Question: I'm currently doing a research invovling a bit of the JVM and how it's memory usage works. What I don't understand is, what does the JVM fill it's memory with when idle, just to release it all when the heap is almost reached? Why isn't there just one flat line of used memory? btw, this java application is hosted on glassfish, but I have the same graphs when I just have an easy 'hello world' swing application. So GlassFish doesn't have to do anything with it.

Thanks in advance!
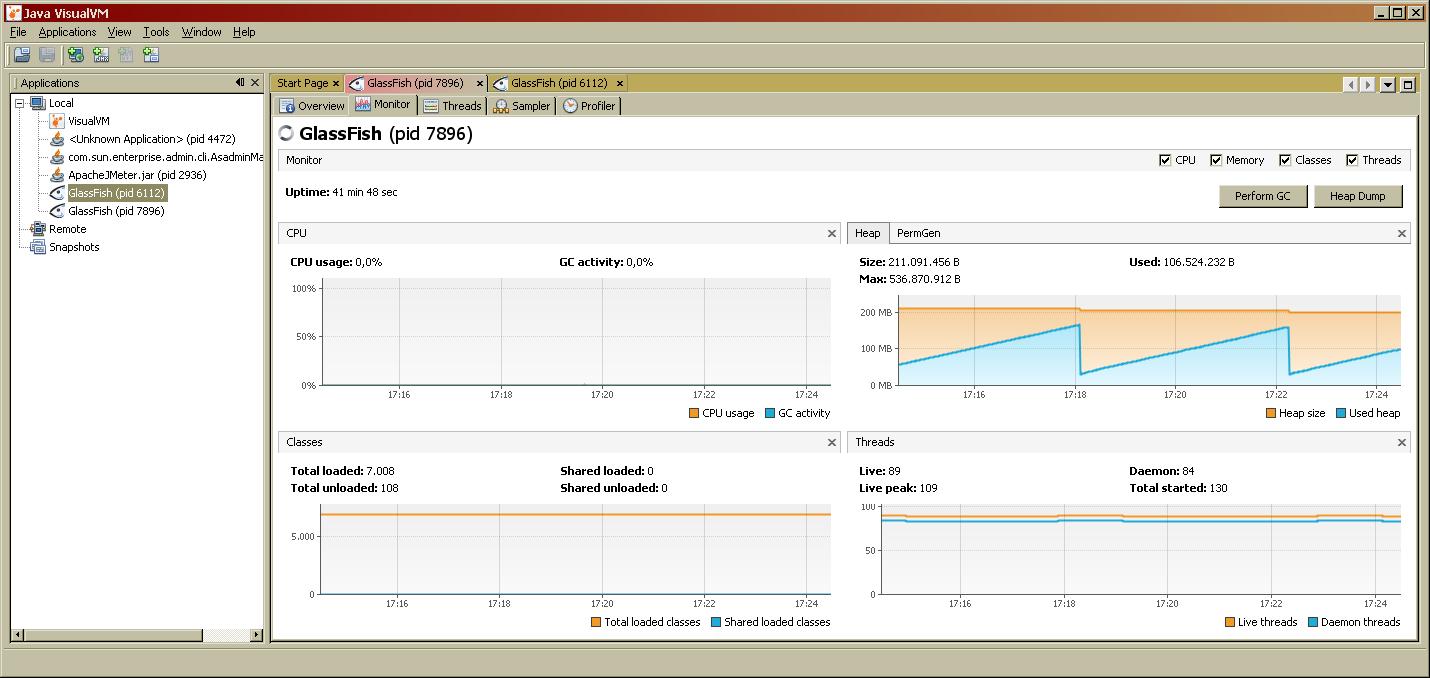
Answer: > what does the JVM fill it's memory with when idle, just to release it all when the heap is almost reached?
If your application is genuinely idle, the most likely case is VisualVM. Try reducing the sample rate and see if the rate memory is consumed also drops.
> Why isn't there just one flat line of used memory?
JMX is written in Java so when it collects stats and serialises the data it generates quite a bit of garbage. You can turn on memory profiling to confirm that all the memory consmption is JMX & VisualVM related. If you use a commercial profiler which uses a native agent to monitor the JVM you don't see this behaviour. e.g. YourKit doesn't do this.